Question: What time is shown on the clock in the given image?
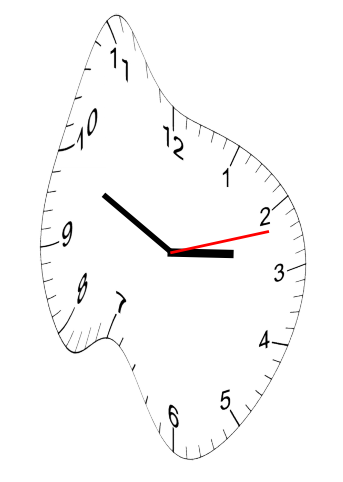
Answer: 02:49:12